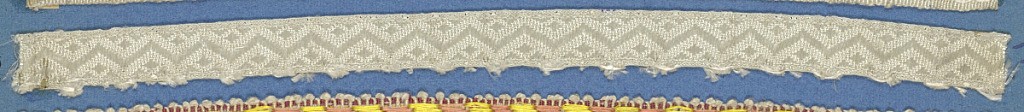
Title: Trimming
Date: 19th century
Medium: silk Technique: woven
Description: White trimming fragment in a design of a zigzag band with triangular motifs.